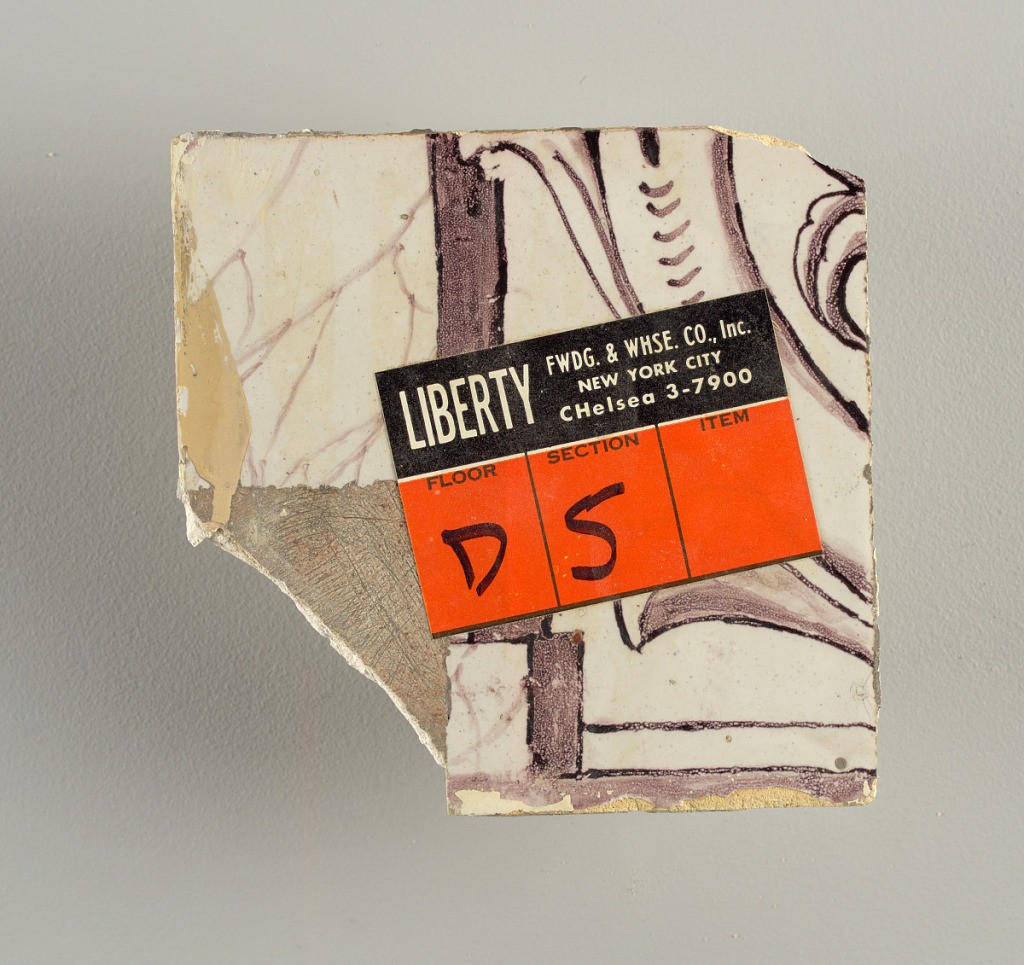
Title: Wall facing
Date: ca. 1725
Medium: tin-glazed earthenware, underglaze
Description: Running design for a frieze or a dado, composed of scrolls of foliage and strapwork, and four repeating motifs--a seated woman in a small upright oval medallion, a putto seated on a rocailled base, and strapwork in axial pattern.  The various panels, A to F, show various repeats of the same design, all being five tiles high and a varying number of tiles wide.